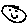
Label: smiley face